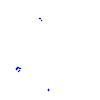
Particle: proton